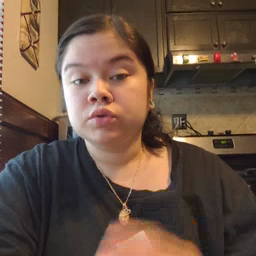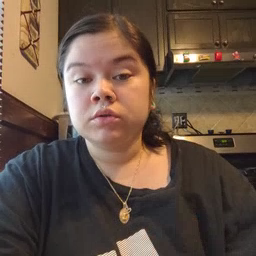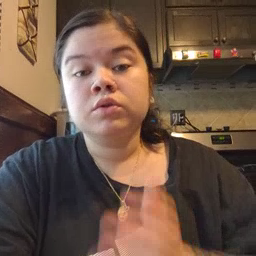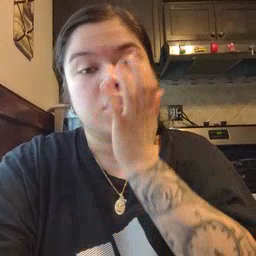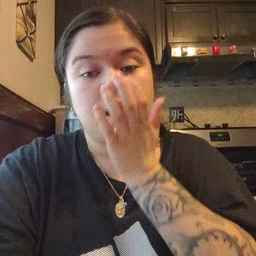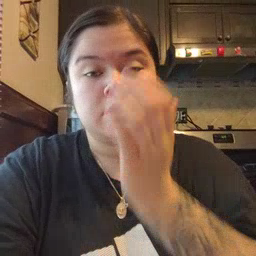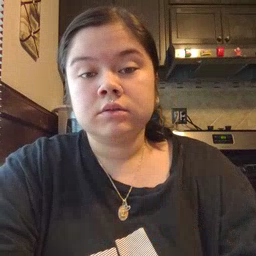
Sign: grass